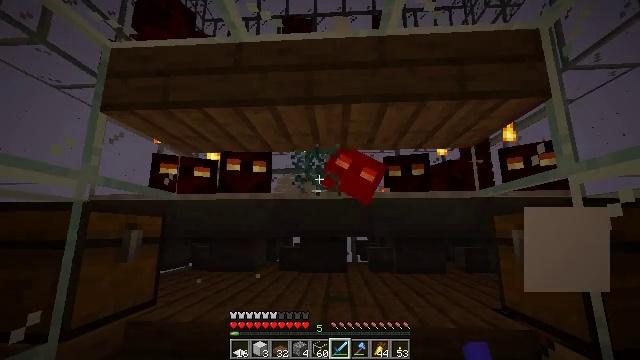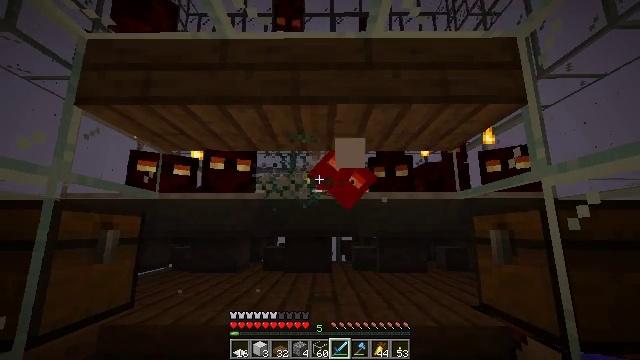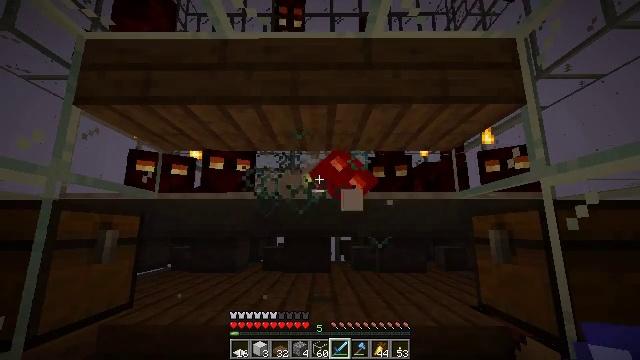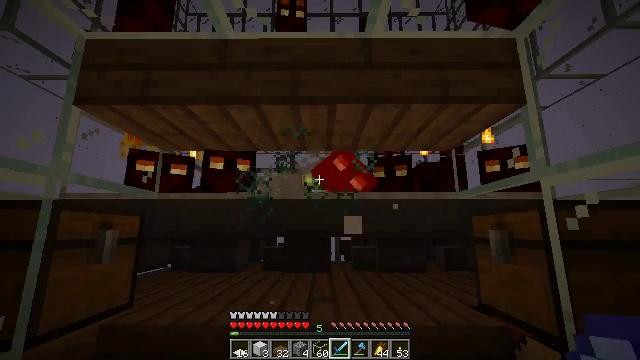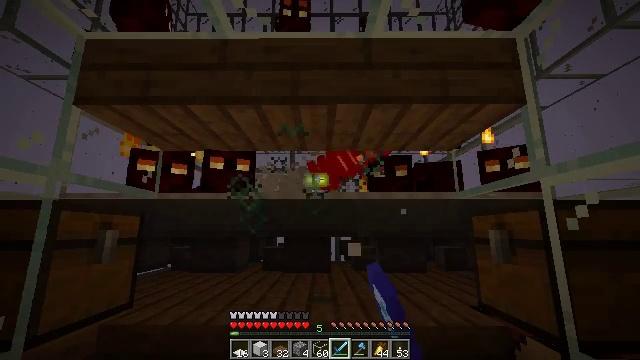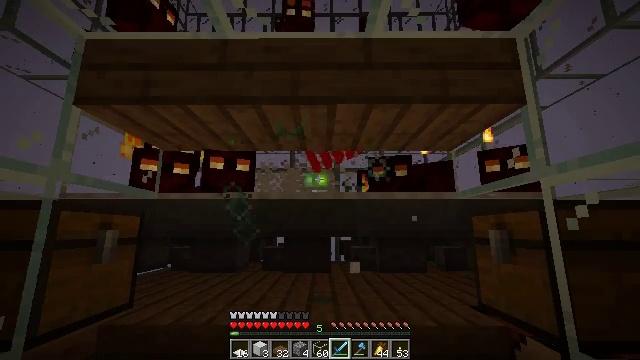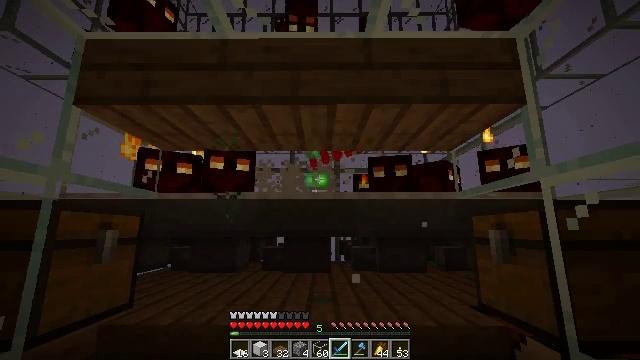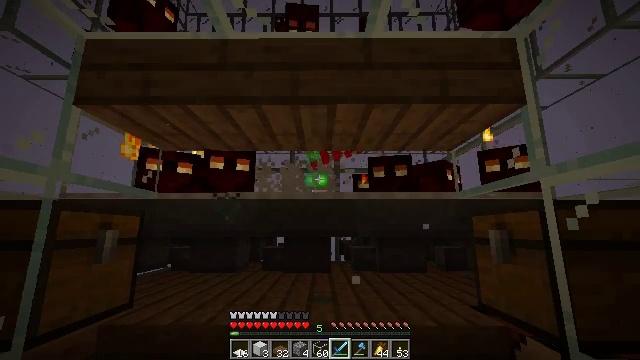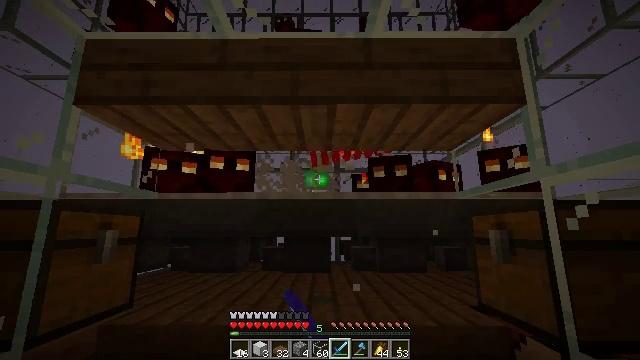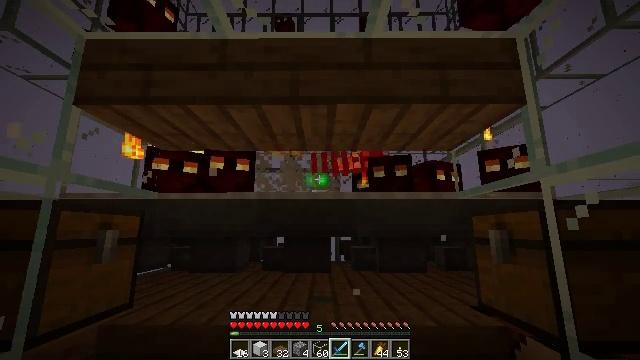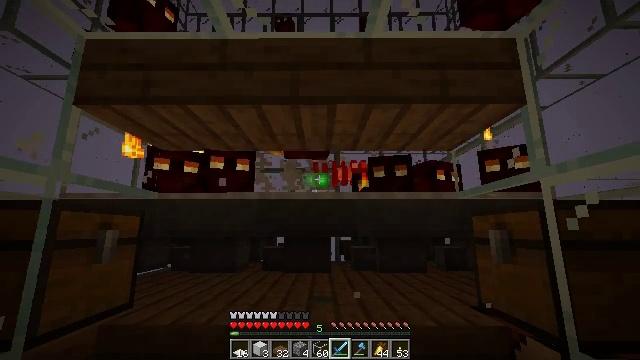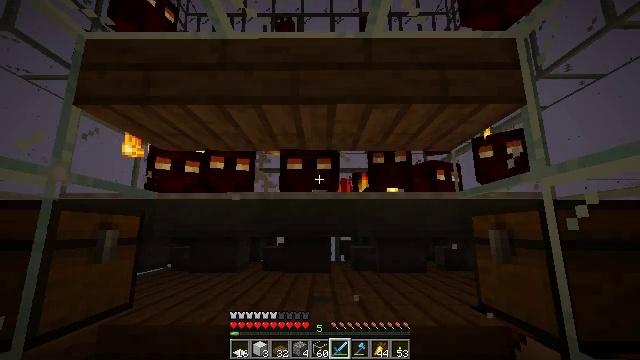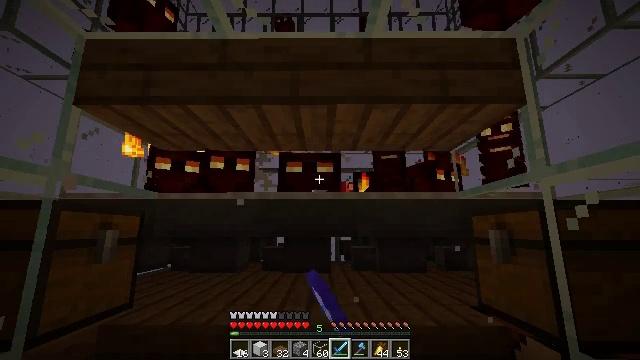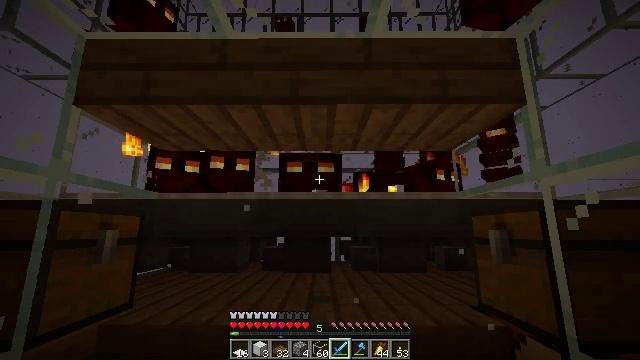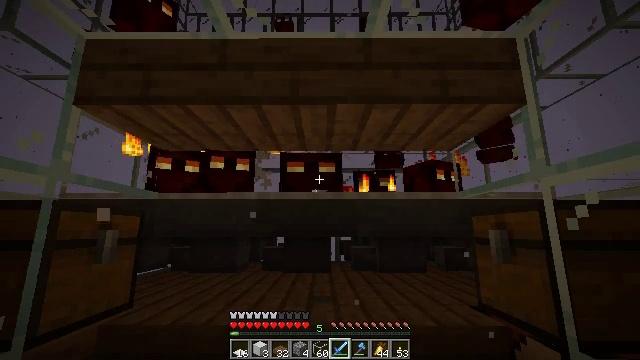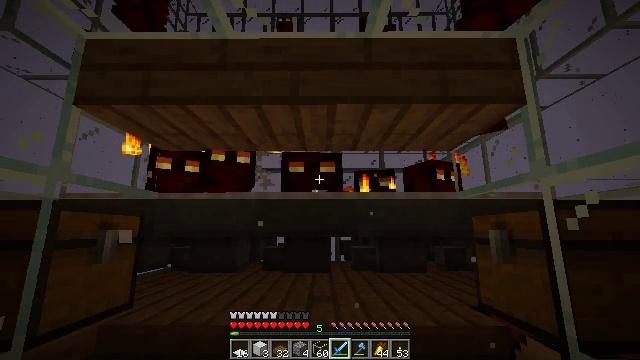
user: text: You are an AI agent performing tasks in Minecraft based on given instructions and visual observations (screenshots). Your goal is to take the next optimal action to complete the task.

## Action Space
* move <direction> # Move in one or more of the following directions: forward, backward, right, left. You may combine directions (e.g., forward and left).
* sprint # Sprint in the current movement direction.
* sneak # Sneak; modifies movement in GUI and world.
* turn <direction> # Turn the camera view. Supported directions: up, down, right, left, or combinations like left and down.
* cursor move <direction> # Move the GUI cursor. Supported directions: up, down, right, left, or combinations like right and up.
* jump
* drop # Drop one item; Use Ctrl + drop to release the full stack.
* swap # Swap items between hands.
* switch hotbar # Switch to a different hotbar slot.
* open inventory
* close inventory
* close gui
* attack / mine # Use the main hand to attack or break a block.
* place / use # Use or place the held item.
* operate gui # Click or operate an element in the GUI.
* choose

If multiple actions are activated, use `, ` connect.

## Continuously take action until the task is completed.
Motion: motion action
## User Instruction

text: Defeat a magma cube.
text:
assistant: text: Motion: turn right
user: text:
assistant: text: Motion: no_op
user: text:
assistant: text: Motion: attack / mine
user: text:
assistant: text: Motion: attack / mine
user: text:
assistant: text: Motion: attack / mine
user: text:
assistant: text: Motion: no_op
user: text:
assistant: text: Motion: attack / mine
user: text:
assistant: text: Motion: attack / mine
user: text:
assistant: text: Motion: attack / mine
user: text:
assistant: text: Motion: no_op
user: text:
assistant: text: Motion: attack / mine
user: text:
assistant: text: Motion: attack / mine
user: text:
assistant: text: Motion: attack / mine
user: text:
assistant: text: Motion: attack / mine
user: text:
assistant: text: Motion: no_op
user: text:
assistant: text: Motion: no_op
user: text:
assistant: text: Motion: attack / mine
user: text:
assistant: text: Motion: attack / mine
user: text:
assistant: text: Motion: attack / mine
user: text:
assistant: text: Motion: no_op
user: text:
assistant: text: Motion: attack / mine
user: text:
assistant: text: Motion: attack / mine
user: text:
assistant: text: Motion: attack / mine
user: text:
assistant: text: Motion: no_op
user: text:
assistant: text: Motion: attack / mine
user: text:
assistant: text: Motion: attack / mine
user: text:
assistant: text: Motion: attack / mine
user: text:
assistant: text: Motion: no_op
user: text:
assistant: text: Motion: attack / mine
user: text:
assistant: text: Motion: attack / mine